Question: I'm trying to label my XRD data which have peaks, and I want to label it from my array of data:
'''
peak label
ab
ac
ad
cb
bb
ba
'''
See picture below

I also want those labels to be vertically aligned on the top of the peaks.
I tried the 'findpeaks' function but it doesn't work.
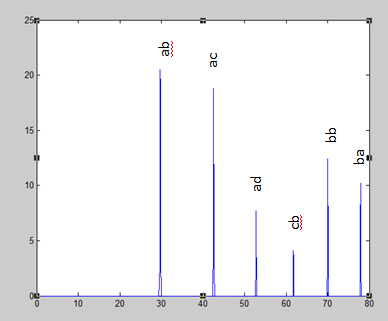
Answer: Try this (but you need to have a Signal Processing Toobox):
'''
x = [1 2 3 4 5 6 7 8 9]
y = [1 4 2 7 3 9 5 10 2]
[peak, peakId] = findpeaks(y); %find peaks in your serie
figure(1)
plot(x, y)
lbalph=('a':'z').'
lb=strcat(Alphabet(1),lbalph(1:length(peak))) %Create a label matrix
lb = num2cell(lb,2) % Convert to cell array
lbid = 1:length(lb)
text(x(peakId), peak, lb(lbid),'Rotation',90) % label the peak with your lb matrix
'''

As you have the index peaks, you can labeled as you want.